Question:
This is my "datatable". "Role" and "Active" are my headers and "Admin and "+" is the content (a row). This datatable has only one entry.
The style is totally missing.
'''
<!DOCTYPE html>
<html xmlns="http://www.w3.org/1999/xhtml"
xmlns:f="http://java.sun.com/jsf/core"
xmlns:h="http://java.sun.com/jsf/html"
xmlns:ui="http://java.sun.com/jsf/facelets"
xmlns:p="http://primefaces.org/ui">
<h:body>
<h:form>
<h:outputText value="Roles " />
<p:dataTable var="role" value="#{showRolesBean.allRoles}">
<p:column headerText="Role">
<p:outputLabel value="#{role.rolename}" />
</p:column>
<p:column headerText="Active">
<p:outputLabel value="+" />
</p:column>
</p:dataTable>
<p:editor />
</h:form>
</h:body>
</html>
'''
Also a normal '<p:inputText>' is correctly rendering!
What have I forgotten? What is wrong?
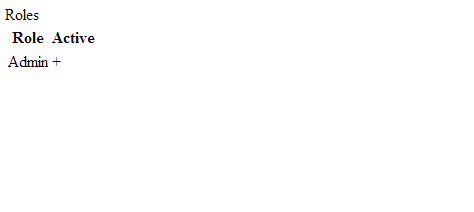
Answer: I had to add a '<h:head> </h:head>'.